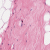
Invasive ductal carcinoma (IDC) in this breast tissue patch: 0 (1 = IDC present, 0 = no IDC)